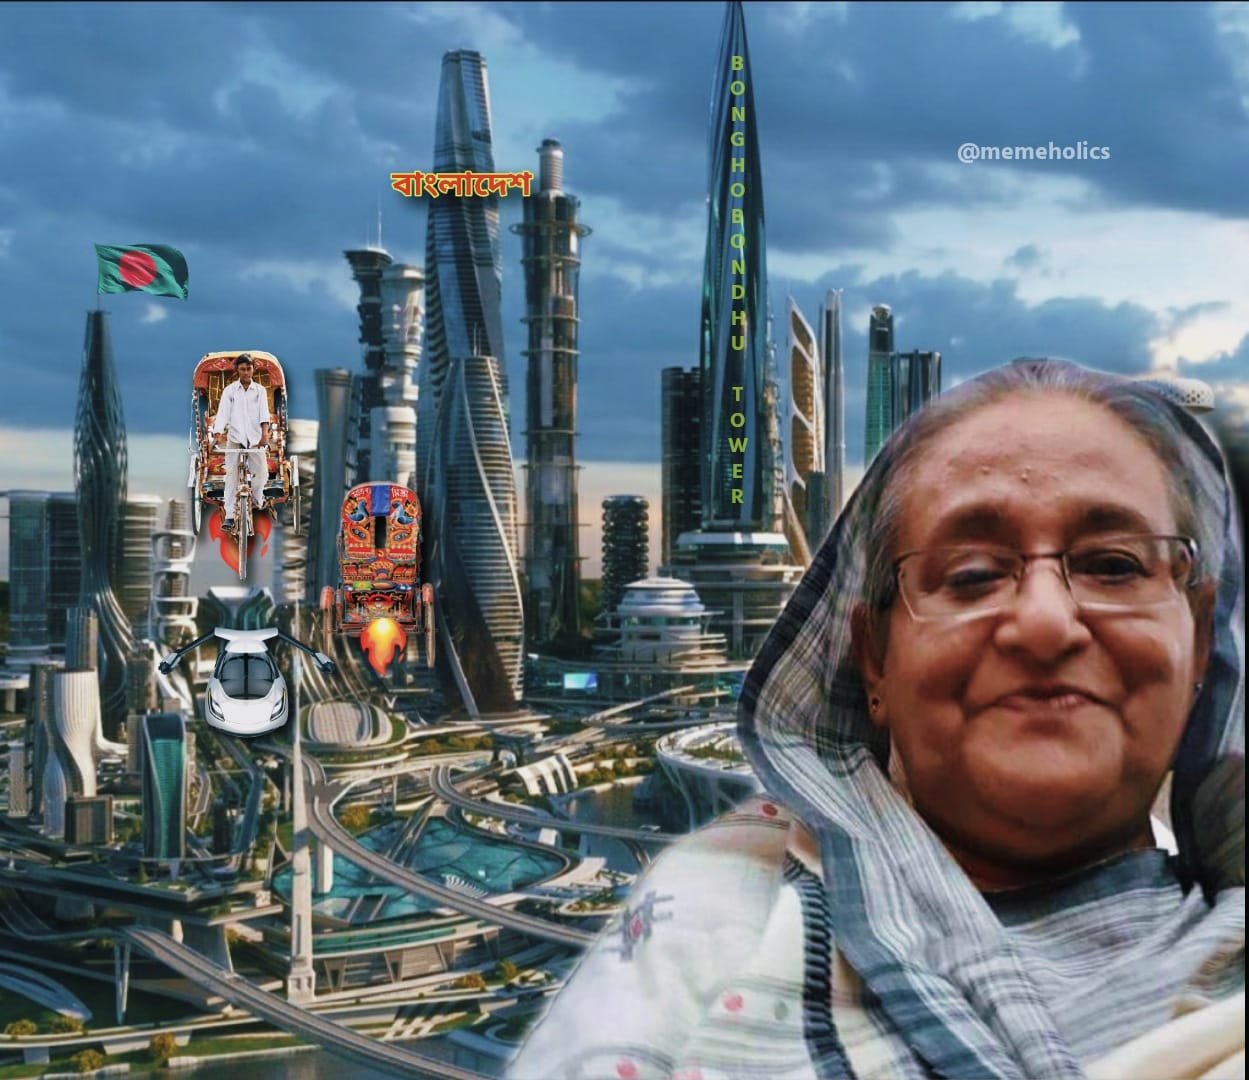
Caption: বাংলাদেশ
Label: hate